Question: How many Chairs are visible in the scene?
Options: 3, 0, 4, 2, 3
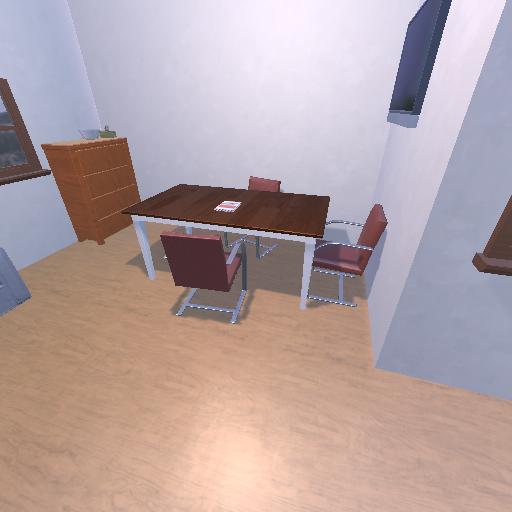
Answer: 3